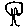
Label: tree